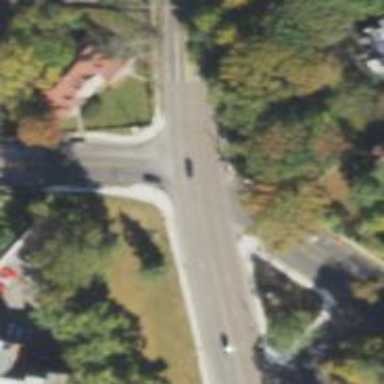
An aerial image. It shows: Marked footway crossing with zebra markings.